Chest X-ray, AP view. Patient: 61 years old, sex F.
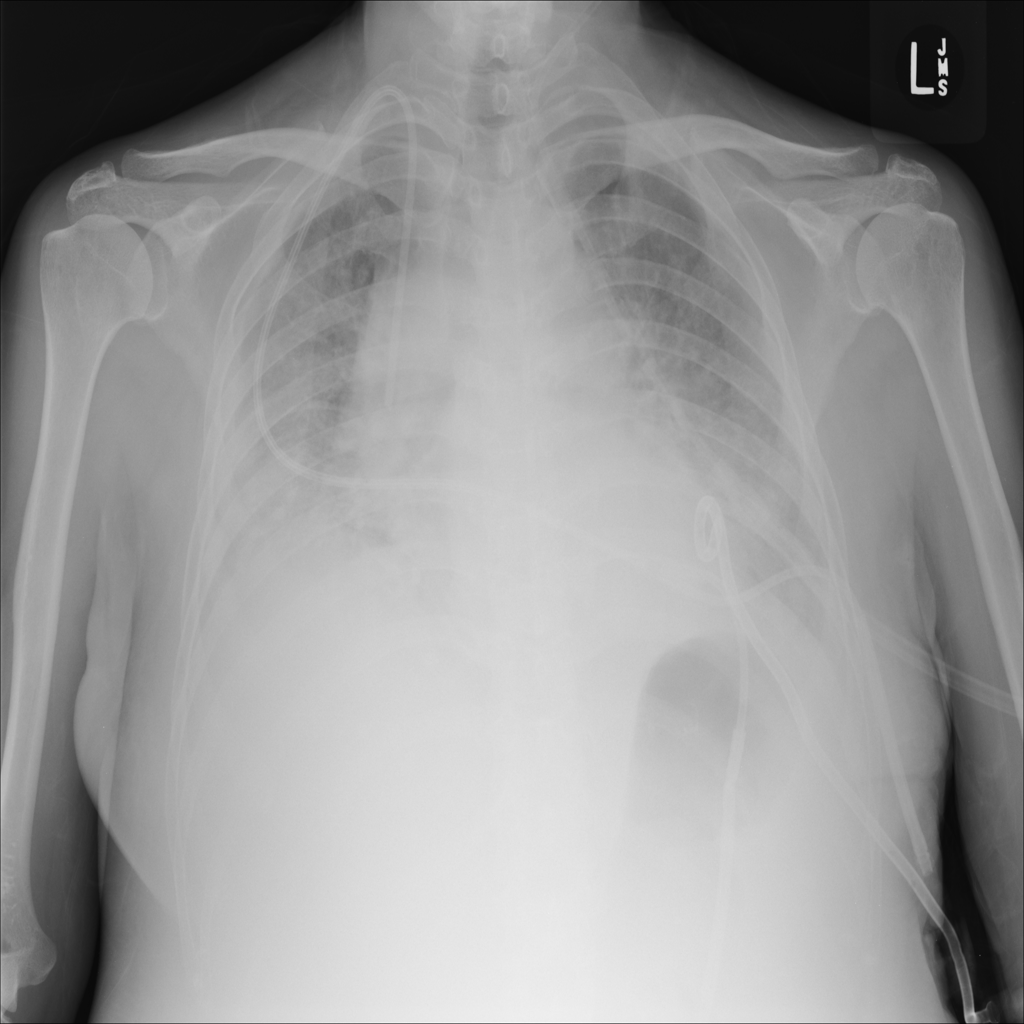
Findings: Effusion, Mass